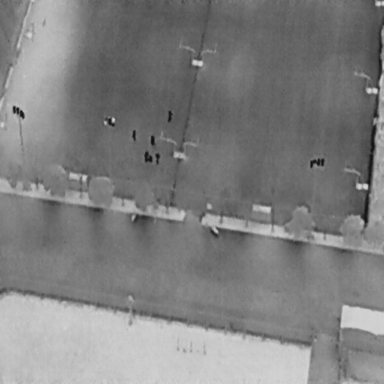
There are six People in the infrared image.